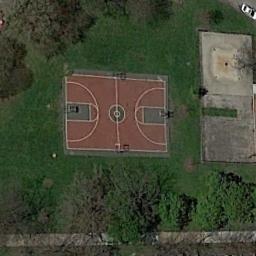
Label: basketball_court